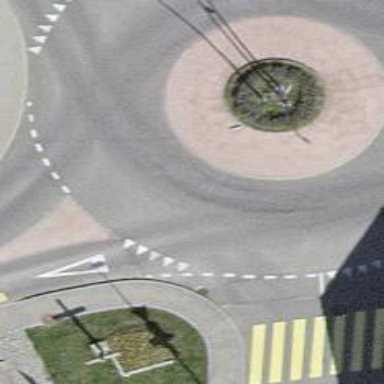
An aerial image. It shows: Secondary road leading to roundabout.